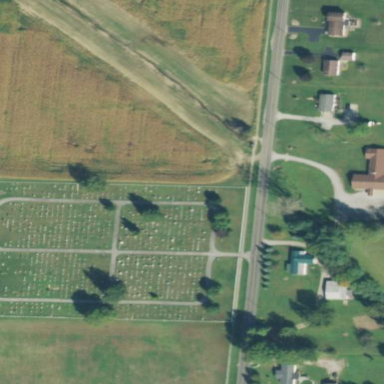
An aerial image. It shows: Grave yard.